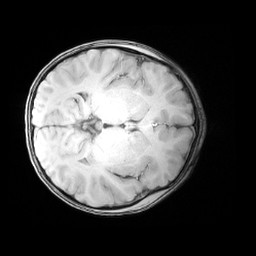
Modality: MP2RAGE
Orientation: axial
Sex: male
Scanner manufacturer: siemens
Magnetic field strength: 3 T
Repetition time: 5 s
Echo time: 0.00368 s